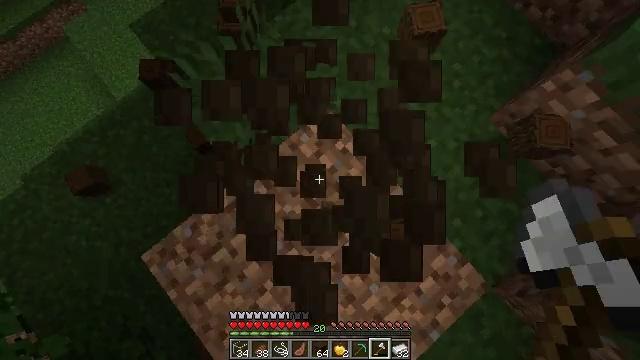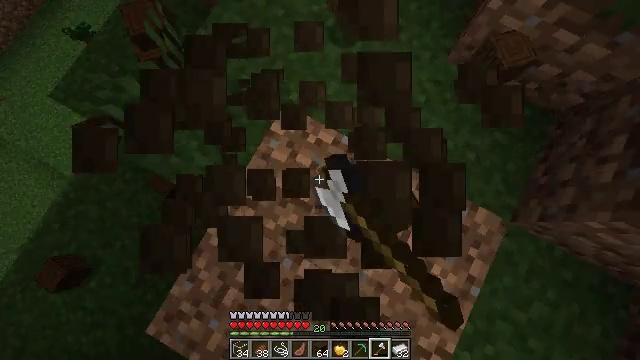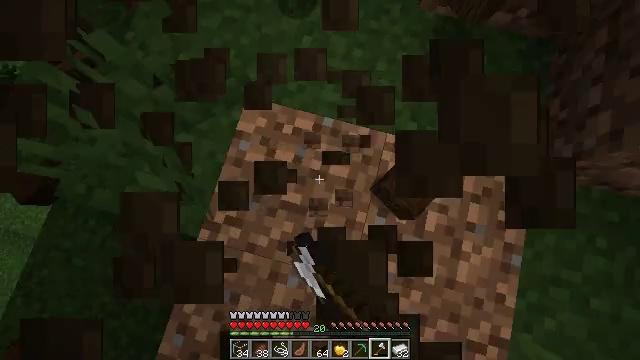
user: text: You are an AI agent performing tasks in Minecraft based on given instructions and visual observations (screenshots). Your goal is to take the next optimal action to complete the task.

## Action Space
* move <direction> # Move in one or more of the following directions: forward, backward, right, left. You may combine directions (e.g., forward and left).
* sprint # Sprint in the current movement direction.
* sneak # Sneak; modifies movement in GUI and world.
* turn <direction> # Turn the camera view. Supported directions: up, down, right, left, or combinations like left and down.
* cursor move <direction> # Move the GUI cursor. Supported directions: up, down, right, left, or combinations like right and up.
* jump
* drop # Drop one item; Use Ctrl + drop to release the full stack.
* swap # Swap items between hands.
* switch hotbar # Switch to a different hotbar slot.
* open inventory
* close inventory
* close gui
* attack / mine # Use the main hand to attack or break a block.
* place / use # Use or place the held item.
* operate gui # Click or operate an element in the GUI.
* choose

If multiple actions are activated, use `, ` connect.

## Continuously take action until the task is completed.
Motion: motion action
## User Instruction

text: Gather dark oak log for crafting.
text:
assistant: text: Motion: turn right, attack / mine
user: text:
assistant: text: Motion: turn right, attack / mine
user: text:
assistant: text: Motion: attack / mine